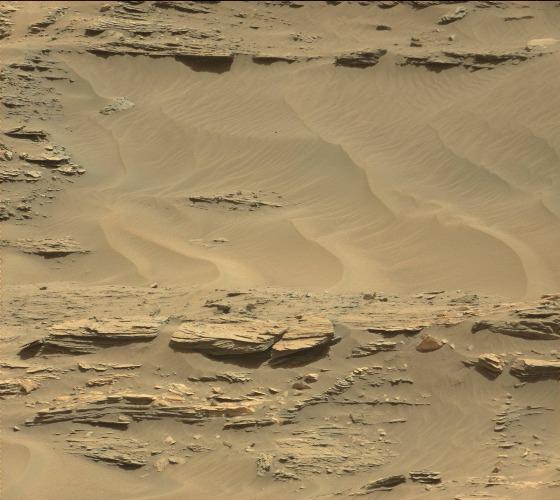
Terrain classes present: Bedrock, Gravel / Sand / Soil, Rock, Shadow